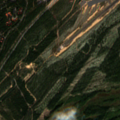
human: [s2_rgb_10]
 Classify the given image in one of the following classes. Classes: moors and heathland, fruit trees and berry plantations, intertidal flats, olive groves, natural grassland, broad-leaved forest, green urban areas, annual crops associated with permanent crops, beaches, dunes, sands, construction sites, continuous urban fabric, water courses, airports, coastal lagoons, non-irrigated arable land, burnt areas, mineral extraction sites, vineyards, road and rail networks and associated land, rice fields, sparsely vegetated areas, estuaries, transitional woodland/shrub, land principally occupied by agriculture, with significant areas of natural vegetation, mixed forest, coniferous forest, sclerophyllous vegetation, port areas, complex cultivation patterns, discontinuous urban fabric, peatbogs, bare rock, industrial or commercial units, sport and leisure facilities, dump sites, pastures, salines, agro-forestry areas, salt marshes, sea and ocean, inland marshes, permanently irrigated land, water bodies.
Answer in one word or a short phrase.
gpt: industrial or commercial units, airports, sport and leisure facilities, coniferous forest, transitional woodland/shrub